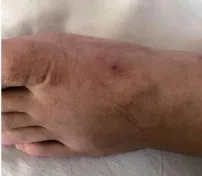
Erythema at injection sites when the patient was admitted (A).
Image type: medical_photograph (skin_photograph)